Question: I'm trying to sort an Eloquent ORM call based on the result of a method defined in a related model. I'm using Laravel 5.
I want a list of 'posts' including the posts 'author', 'location', 'comments' and 'counts' (which is a count of 'views', 'upvotes' and 'downvotes' for a post). I want the list sorted by 'hotness', which is not a field in the db (the result of a function).
In the '\App\Counts' model we have a method called 'hotness()'
This method performs a calculation on an algorithm similar to the reddit algorithm [see below for details]
I have a an Eloquent ORM call:
'''
$posts = \App\Post::with('author')
->with('location.city')
->with('comments')
->with('counts')
->paginate(20);
'''
The '\App\Counts' model contains fields for 'upvotes', 'downvotes', 'views', and a few other variables that are used when calculating the hotness of the post.
I can add the 'hotness' value to the array that comes back from the 'counts' model when paginating (on the fly) by overriding the 'toArray()' method in my model like this:
'''
public function toArray()
{
$array = parent::toArray();
$array['hotness'] = $this->hotness();
return $array;
}
'''
While this is useful in its own right, I can't achieve my objective, which is to sort the ORM paginated result by each posts 'hotness' rating.
Is there any way I can achieve this having a cron go through all the posts and calculate the 'hotness' for each post every x minutes?
I would ideally like to be able to just add
'''
->orderBy('hotness')
'''
or
'''
->orderBy('counts.hotness')
'''
but I have a feeling this might not be possible.
Any creative ideas around how to solve this?
---

'T' is the time in seconds between when the post was made an the date of the first post on the website
'x' is the number of upvotes minus the number of downvotes
'y' is if 'x < 0', if 'x = 0' and if 'x > 0'
'z' is the absolute value of 'x' and 1
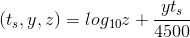
Answer: It seems that the functionality I'm looking for is not achievable.
I ended up persisting 'hotness' to the 'counts' table and update the value in the overriding 'toArray()' method.
This allows me to '->orderBy('counts.hotness')'
In order to mitigate overhead I use a cache key that expires after 15 minutes so that I'm not calculating the 'hotness' each time the 'counts' model is converted to an array.
I settled on 15 minutes as this allows the 'hotness' to be fresh enough for the purposes of this application.